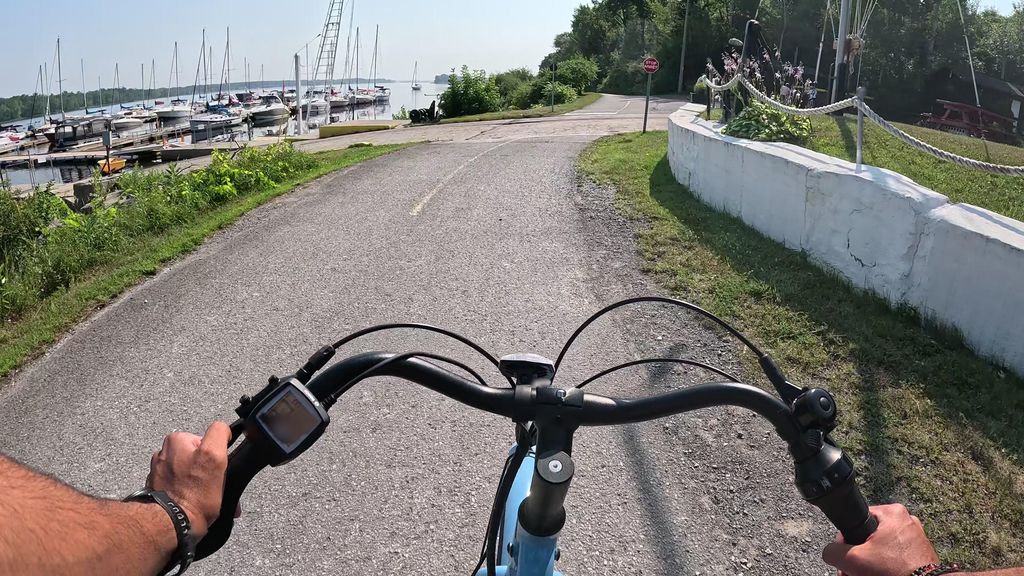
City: ottawa-gatineau